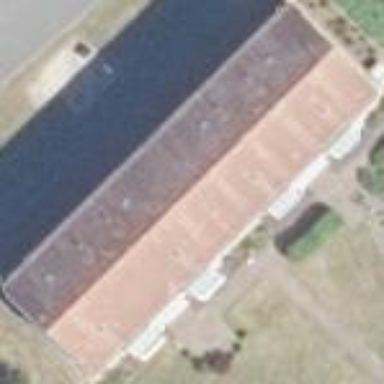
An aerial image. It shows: Apartments building with gabled roof oriented along the structure.